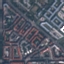
Label: Residential